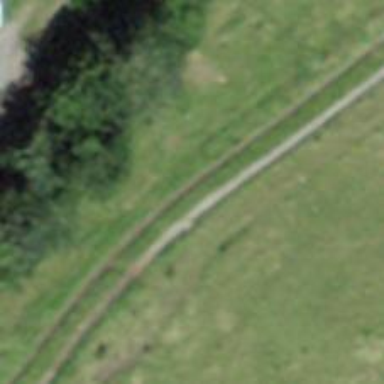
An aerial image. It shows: Unpaved track with grade 3 surface.